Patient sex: M
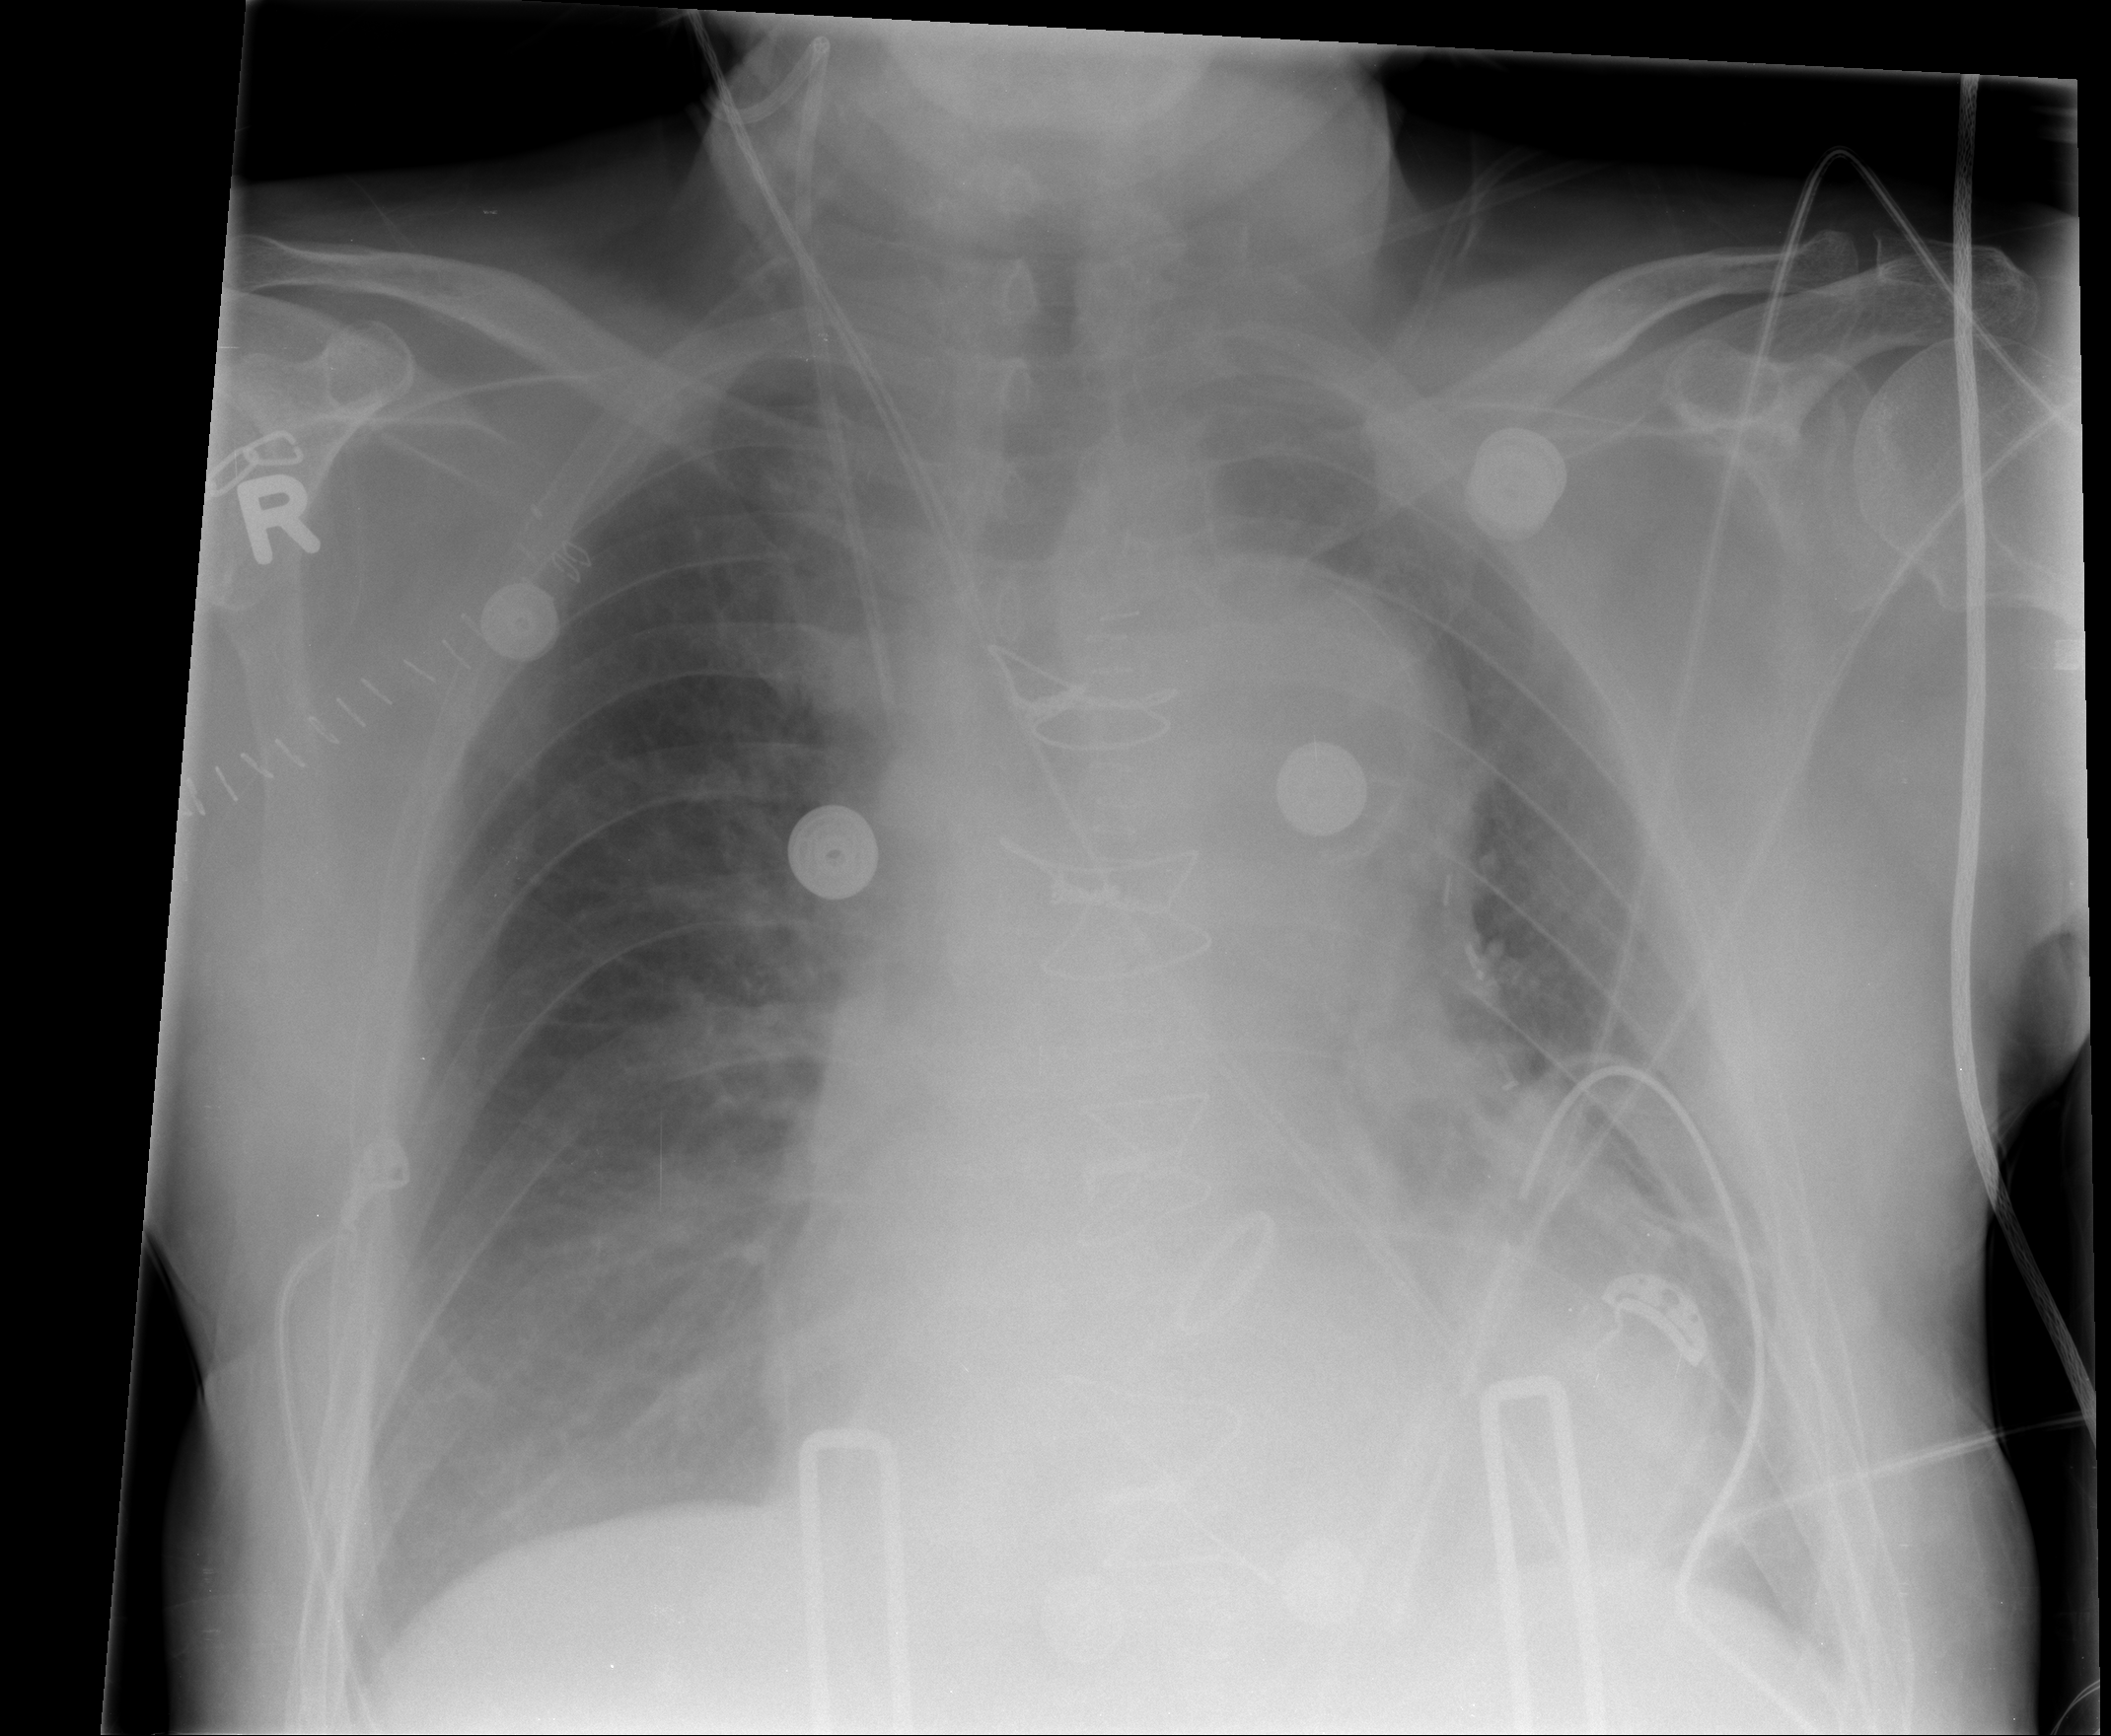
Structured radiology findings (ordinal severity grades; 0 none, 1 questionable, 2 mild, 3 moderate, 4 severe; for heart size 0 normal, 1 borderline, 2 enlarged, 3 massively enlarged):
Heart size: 2
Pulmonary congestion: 2
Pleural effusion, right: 0
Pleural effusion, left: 0
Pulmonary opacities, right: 0
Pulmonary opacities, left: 0
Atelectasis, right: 2
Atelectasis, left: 2